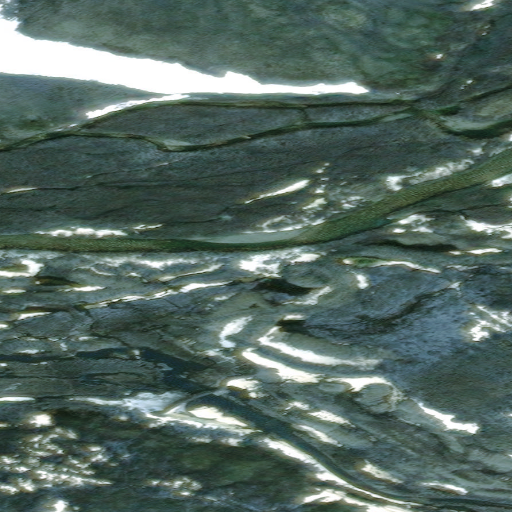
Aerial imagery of valley in Alaska named Quincy Gulch containing only unknown